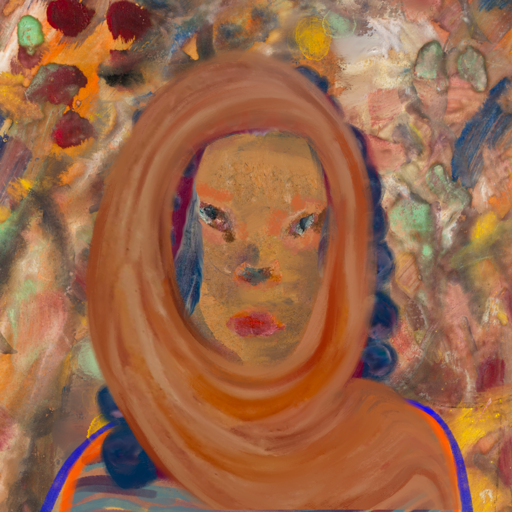
Background: Mother_And_Son_Mother, Head And Neck Front: In_The_Sun, Face Front: Boggyland, Bust: Experience, Hair Front: Hill_Girl, Head Accessory: Pious_Lady_Scarf, Second Necklace: Blank, Necklace: Blank, Baby: Blank